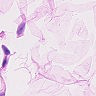
Metastatic tissue present: no